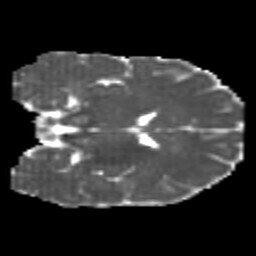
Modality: MD
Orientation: coronal
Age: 24
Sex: male
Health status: healthy
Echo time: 0.074 s